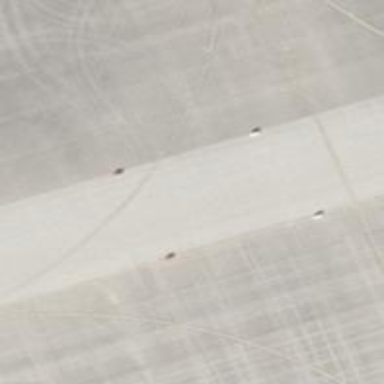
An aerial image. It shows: Concrete taxiway at the airport.